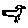
Label: bird